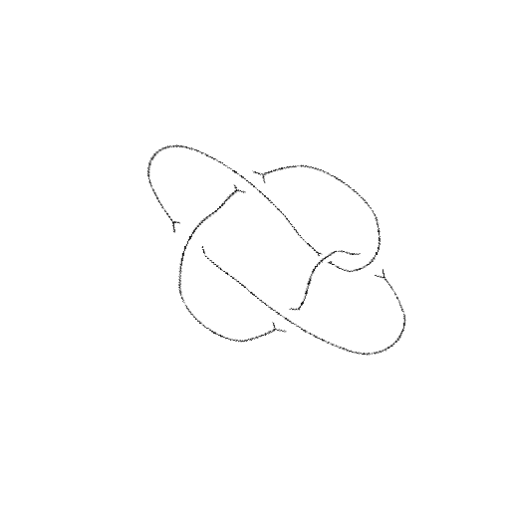
Crossing number: 5